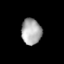
Tissue: lung
Cell type: Fibroblasts
Senescence score: 0.6199
Nuclear area (px): 511
Mean DAPI intensity: 169.626